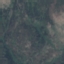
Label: HerbaceousVegetation